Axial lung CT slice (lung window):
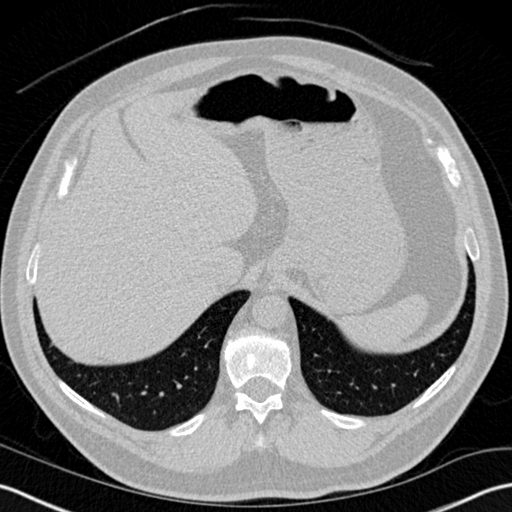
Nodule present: no